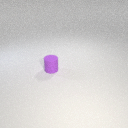
small purple rubber cylinder